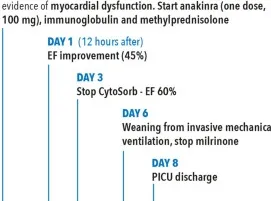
Clinical timeline of a 14-year-old girl diagnosed with SARS-CoV-2-related multisystem inflammatory syndrome with severe myocardial dysfunction and refractory shock. The timeline shows the time course of the clinical evolution and the timing of the multimodal therapeutic approach based on immunomodulatory drugs and extracorporeal blood purification with continuous renal replacement therapy (CRRT) plus CytoSorb hemoperfusion.
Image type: chart (chart)